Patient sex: M
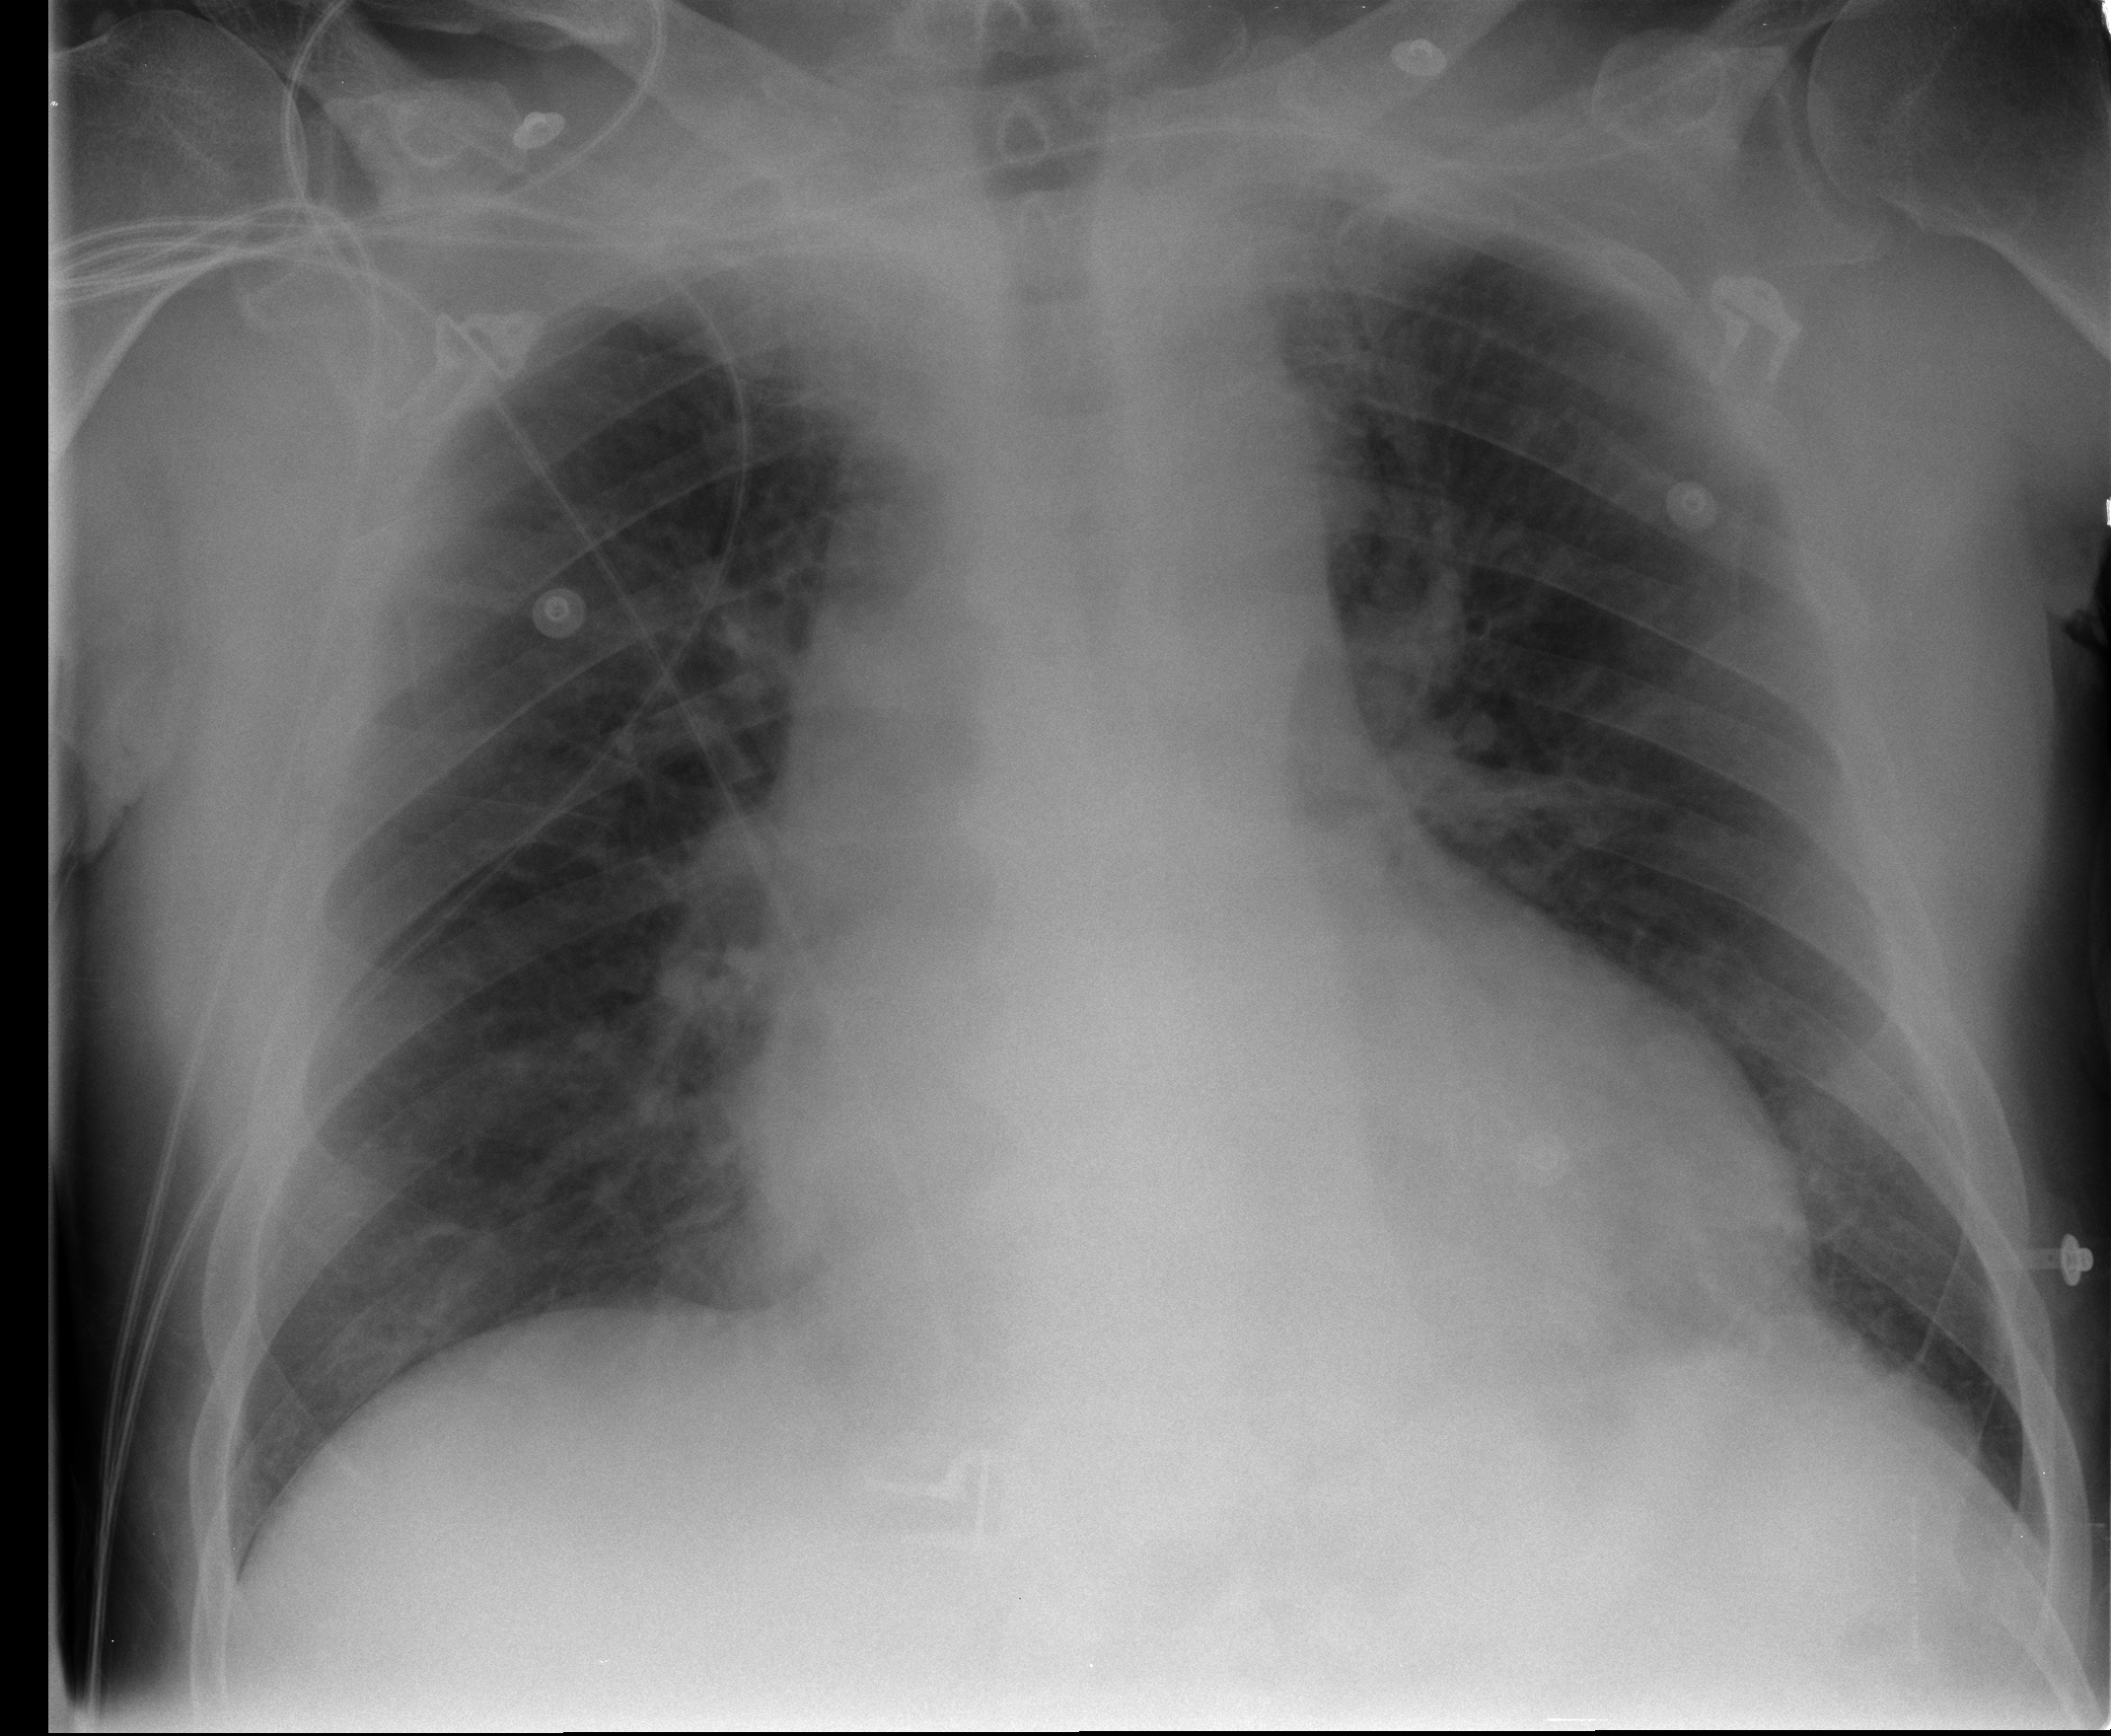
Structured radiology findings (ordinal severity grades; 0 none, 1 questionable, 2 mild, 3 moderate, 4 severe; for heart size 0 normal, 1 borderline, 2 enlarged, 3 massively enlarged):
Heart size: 2
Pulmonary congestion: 0
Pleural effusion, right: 0
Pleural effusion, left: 0
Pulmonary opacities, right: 0
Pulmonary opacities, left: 0
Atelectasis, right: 2
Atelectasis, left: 2